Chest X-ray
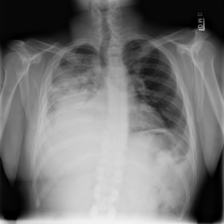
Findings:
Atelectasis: positive
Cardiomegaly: negative
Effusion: negative
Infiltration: positive
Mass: negative
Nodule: negative
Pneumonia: negative
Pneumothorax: negative
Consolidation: positive
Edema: negative
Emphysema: negative
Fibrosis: negative
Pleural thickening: negative
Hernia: negative